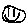
Label: smiley face